Interaction volume radius: 5 \u00c5
Interaction volume height: 10 \u00c5
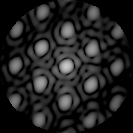
Disorder parameter: 0.1505